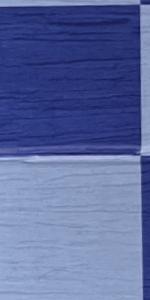
Label: Empty